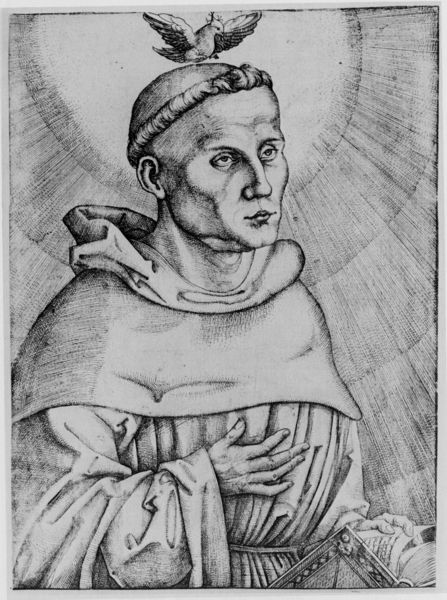
Titel: Bildnis von Martin Luther als Augustinermönch
Künstler: Hieronymus Hopfer
Institution: (Seriendruck)
Schlagwörter: flügel, hand, himmel, mann, vogel, weiß, finger, geste, grau, licht, mund, nase, ohr, schwarz, stirn, zeichnung, blick, gürtel, augen, bibel, falten, gesicht, kragen, taube, bildnis, hals, portrait, porträt, sonne, auge, gewand, haare, kutte, mantel, strick, kinn, lippen, ohren, renaissance, taille, wangen, schnabel, haltung, grafik, graphik, priest, robes, white, belt, collar, face, falte, hair, nose, robe, ernst, glatze, pupillen, mirror, platte, wange, oberkörper, leuchten, buch, strahlen, seil, druck, hochdruck, schraffur, radierung, stich, schwarzweiß, kreise, bleistift, haarkranz, einband, heiligenschein, eingefallen, wangenknochen, halbprofil, nimbus, man, mittelalter, sonnenstrahlen, ear, head, sun, mönch, franziskus, luther, erscheinung, heiliger, eyes, male, gurt, drawing, erleuchtung, heilig, kupferstich, aufgeschlagen, black and white, look, gloriole, chin, mouth, bird, line, wings, aureole, small, kapuze, franziskaner, geist, mager, human, cape, cheeks, clothes, neck, tonsur, prayer, stick, bald, monk, tiefdruck, medieval, martin, reformation, dove, pigeon, fingers, mission, glorie, heiliger geist, book, headband, lips, skapulier, martin luther, cheek, heiliggeisttaube, bettelmönch, bible, forehead, son, vergeistigt, open, luether, marin, hl. geist, illumination, finder, sunburst, sleeves, sone, halo, pages, spirit, brows, francis, monch, rays, cheekbones, friar, cowl, emaciated, jowls, fingernails, perosn, bendiktinermönch, cleft chin, fullness, cupid's bow, moch, assissi, assisi